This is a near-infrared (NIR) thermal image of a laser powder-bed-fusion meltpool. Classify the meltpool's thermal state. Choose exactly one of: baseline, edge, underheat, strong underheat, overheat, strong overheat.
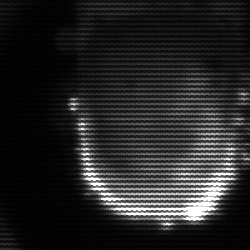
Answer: baseline